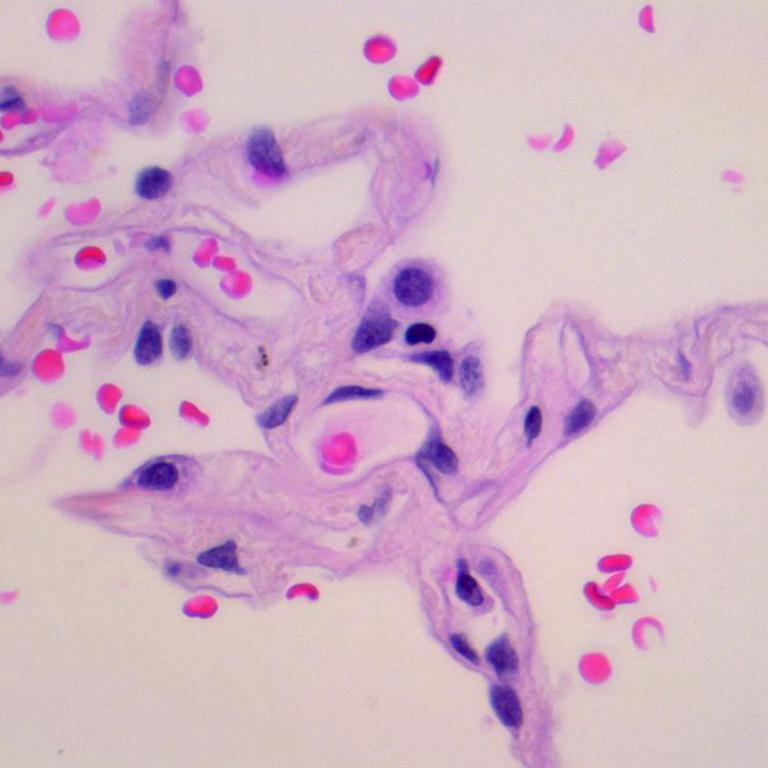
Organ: lung
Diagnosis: benign